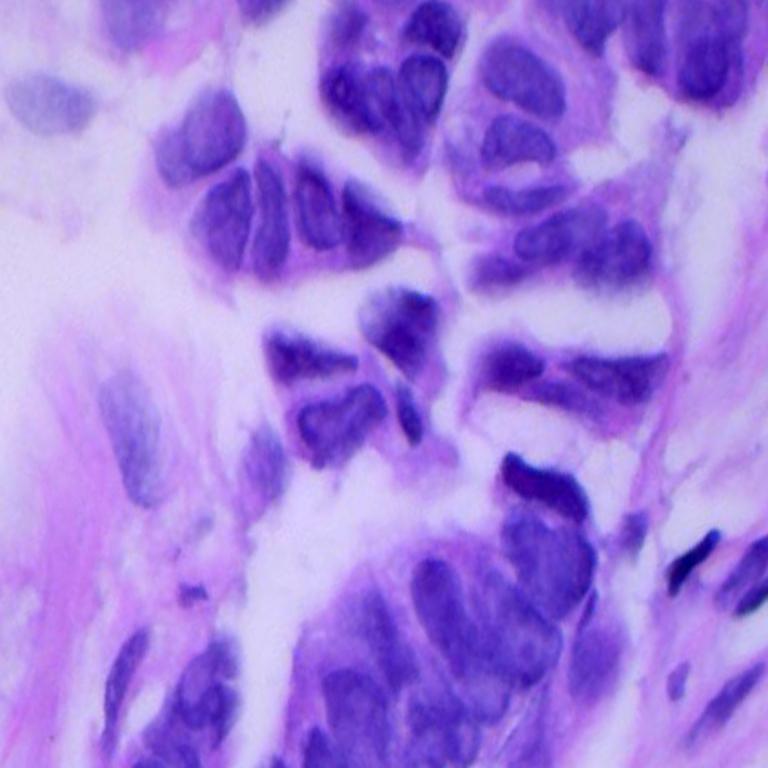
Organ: lung
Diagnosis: adenocarcinomas